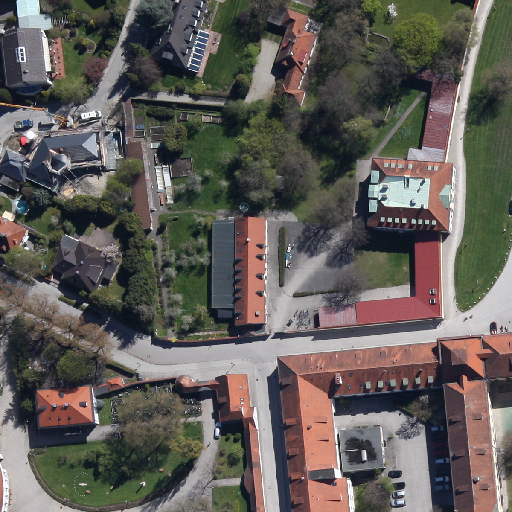
Referring expression: vehicle in the parking area